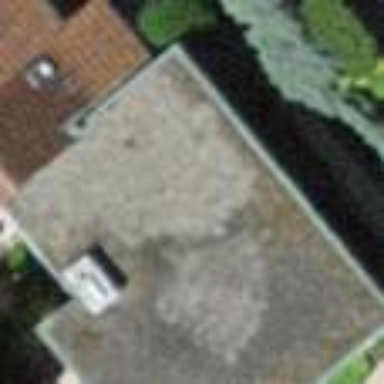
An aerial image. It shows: Building with flat roof.